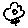
Label: flower